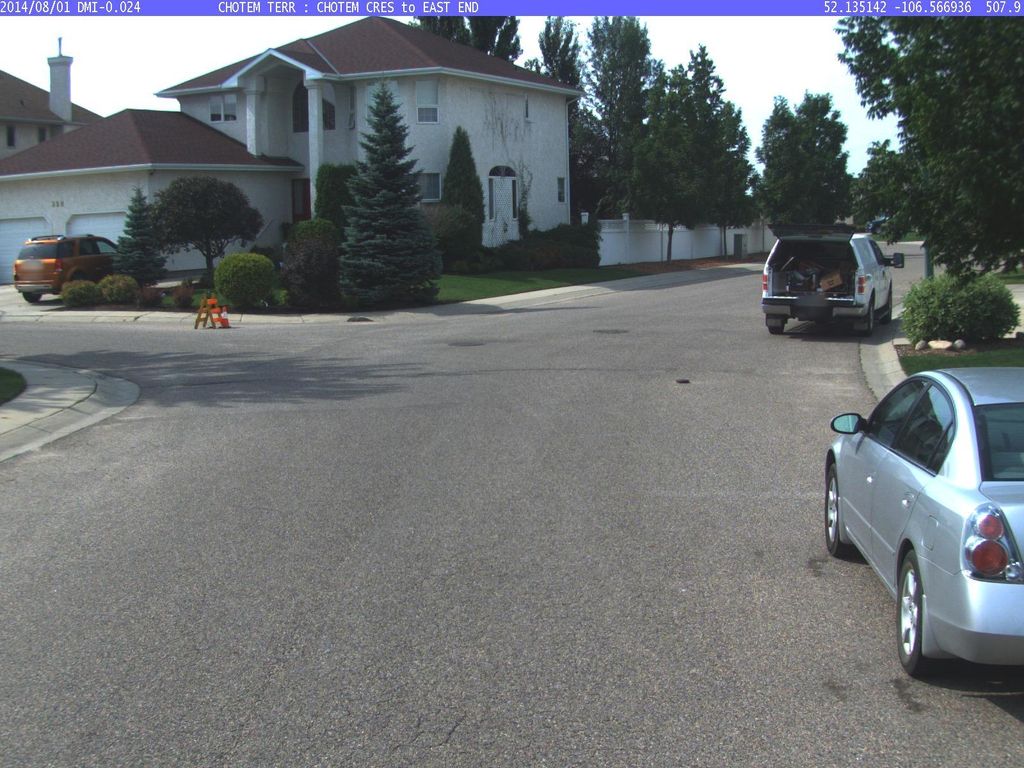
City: saskatoon